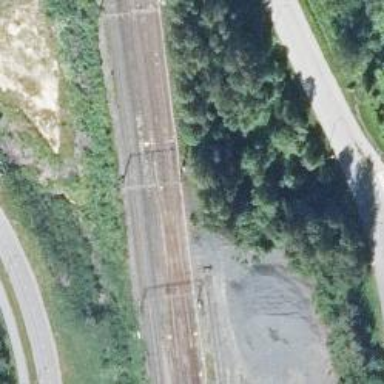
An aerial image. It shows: Rail yard with electrified contact lines for railway operations.